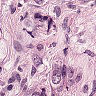
Metastatic tissue present: yes